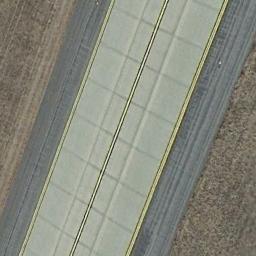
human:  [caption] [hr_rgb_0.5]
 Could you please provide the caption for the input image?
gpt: The runway is on the bare land .

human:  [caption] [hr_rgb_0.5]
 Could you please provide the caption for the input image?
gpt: Next to the runway is brown bare ground with yellow line markings on the runway .

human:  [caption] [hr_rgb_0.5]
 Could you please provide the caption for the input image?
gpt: The runway is surrounded by grass .

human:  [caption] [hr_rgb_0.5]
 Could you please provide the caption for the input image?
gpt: The runway has several yellow markings .

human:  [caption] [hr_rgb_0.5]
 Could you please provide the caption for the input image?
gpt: There are brown bare land beside the runway .